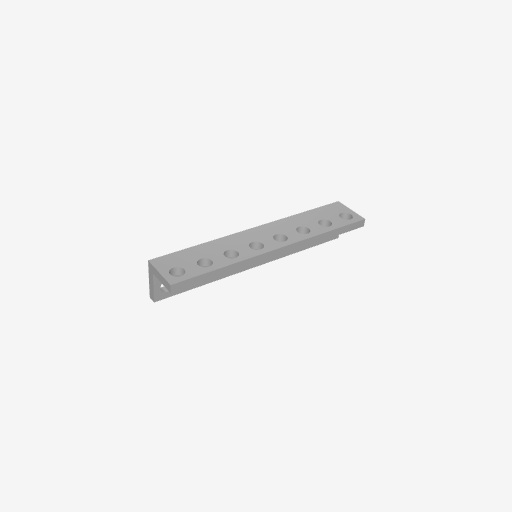
Part: LBeam8H